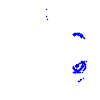
Particle: pion